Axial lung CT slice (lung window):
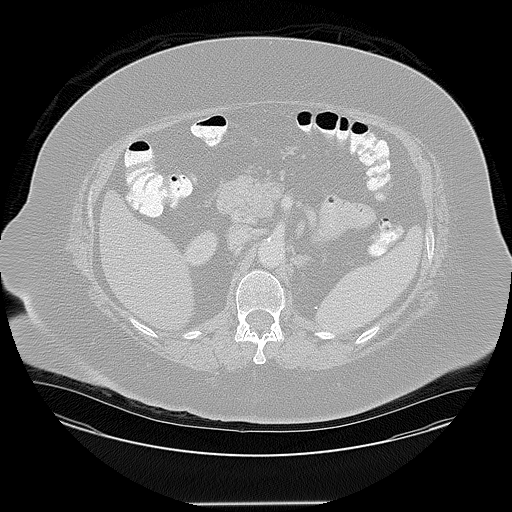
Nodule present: no